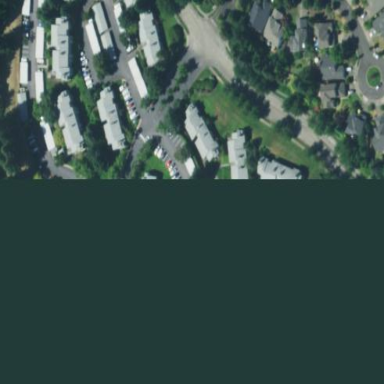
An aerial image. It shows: Residential area with apartments.